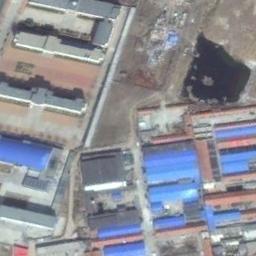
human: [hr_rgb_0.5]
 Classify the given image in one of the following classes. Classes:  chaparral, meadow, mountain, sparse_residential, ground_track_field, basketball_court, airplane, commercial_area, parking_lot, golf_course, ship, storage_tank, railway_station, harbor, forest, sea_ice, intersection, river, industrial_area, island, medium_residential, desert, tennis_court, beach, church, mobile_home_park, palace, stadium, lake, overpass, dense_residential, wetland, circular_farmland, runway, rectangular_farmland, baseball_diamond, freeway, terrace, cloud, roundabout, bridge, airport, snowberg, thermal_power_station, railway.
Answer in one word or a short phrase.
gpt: industrial_area